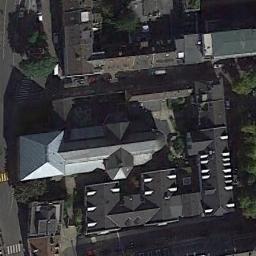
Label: church